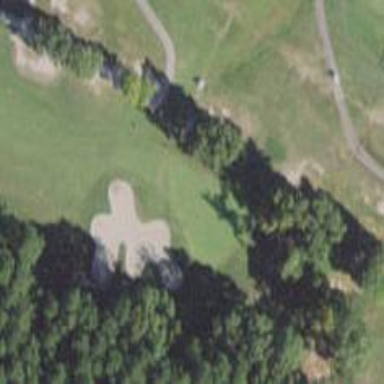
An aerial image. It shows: Golf hole.